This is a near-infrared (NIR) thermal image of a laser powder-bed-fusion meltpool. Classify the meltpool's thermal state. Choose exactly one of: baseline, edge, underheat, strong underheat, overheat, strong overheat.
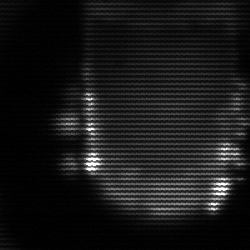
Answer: baseline